Field crop: maize
Growth stage: 2
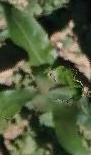
Species: maize